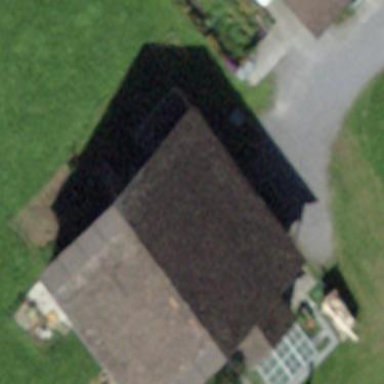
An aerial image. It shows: Rural barn.